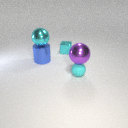
large blue metal cylinder in front of small cyan metal cube